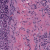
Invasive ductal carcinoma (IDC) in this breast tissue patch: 1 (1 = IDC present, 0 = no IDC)